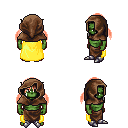
a pixel art fantasy rpg character, male body template, orc, green skin, yellow cape, robe skirt, red twin-tailed hairstyle, cloth hood, metal boots, four views (front, back, left, right), 2x2 character sprite sheet, small pixel art, hard edges, no anti-aliasing